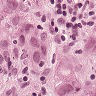
Metastatic tissue present: yes